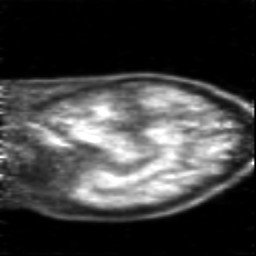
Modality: PET
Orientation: sagittal
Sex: female
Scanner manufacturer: siemens